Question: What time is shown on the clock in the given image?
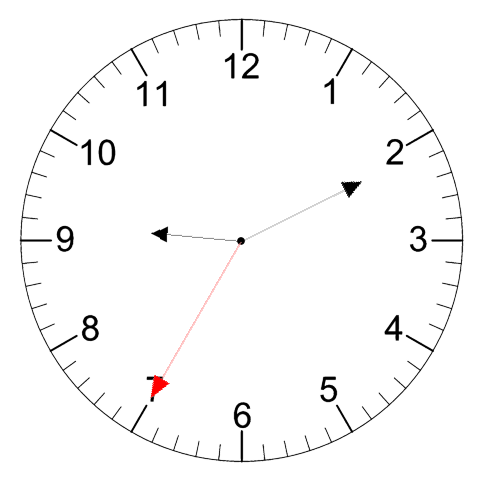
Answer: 09:10:35